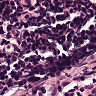
Metastatic tissue present: no